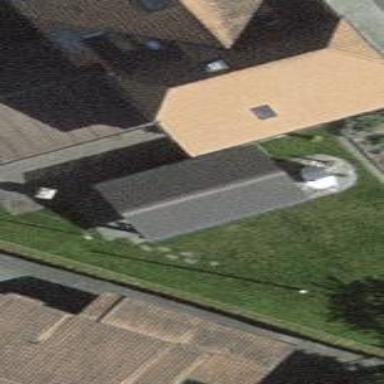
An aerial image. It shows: Barn.